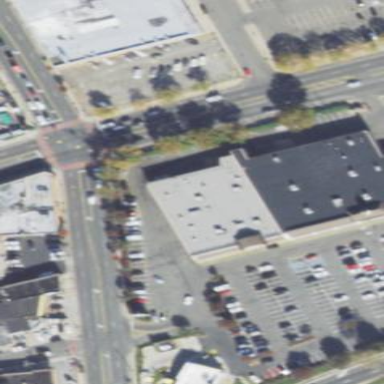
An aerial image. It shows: Building that houses car repair shop.